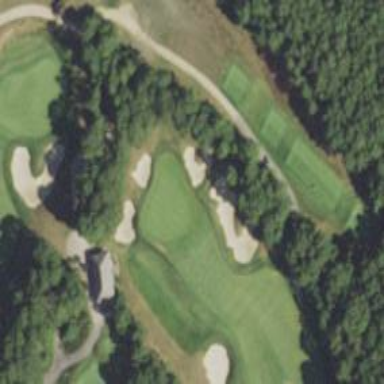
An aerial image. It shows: Golf rough area.